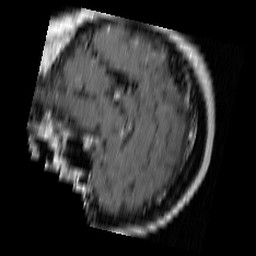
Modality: T1w
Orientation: sagittal
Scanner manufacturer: siemens
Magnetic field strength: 1.5 T
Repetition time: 0.645 s
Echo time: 0.012 s